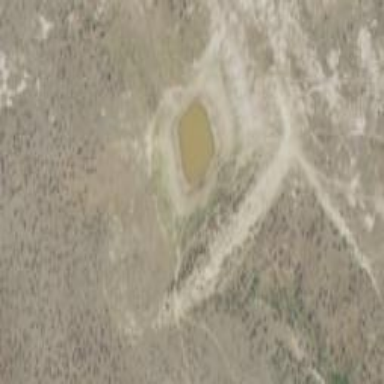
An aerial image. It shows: Reservoir.